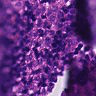
Metastatic tissue present: yes